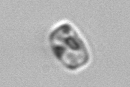
Label: Thalassiosira